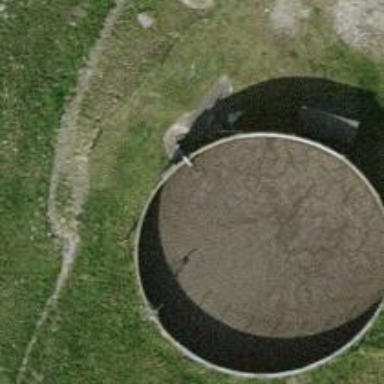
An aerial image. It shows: Storage tank which is man-made and housed in building.